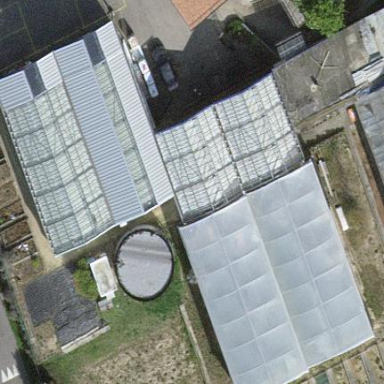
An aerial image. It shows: Greenhouse.